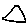
Label: triangle